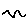
Label: zigzag